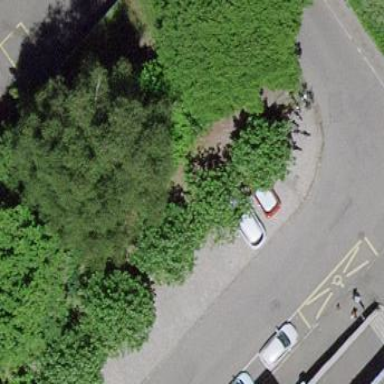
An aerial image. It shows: Bicycle parking area on the ground.